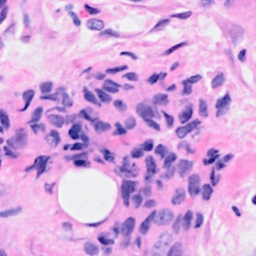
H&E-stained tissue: Breast